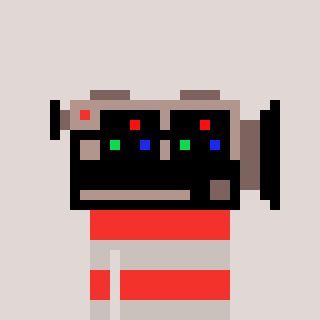
a pixel art character with square black sunglasses, a camcorder-shaped head and a foggrey-colored body on a warm background